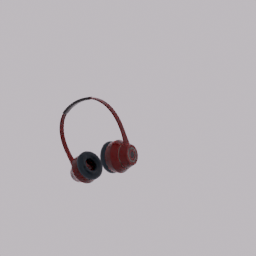
Label: electronics